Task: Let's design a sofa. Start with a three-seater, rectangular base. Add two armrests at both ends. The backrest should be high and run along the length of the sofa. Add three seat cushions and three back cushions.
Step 448:
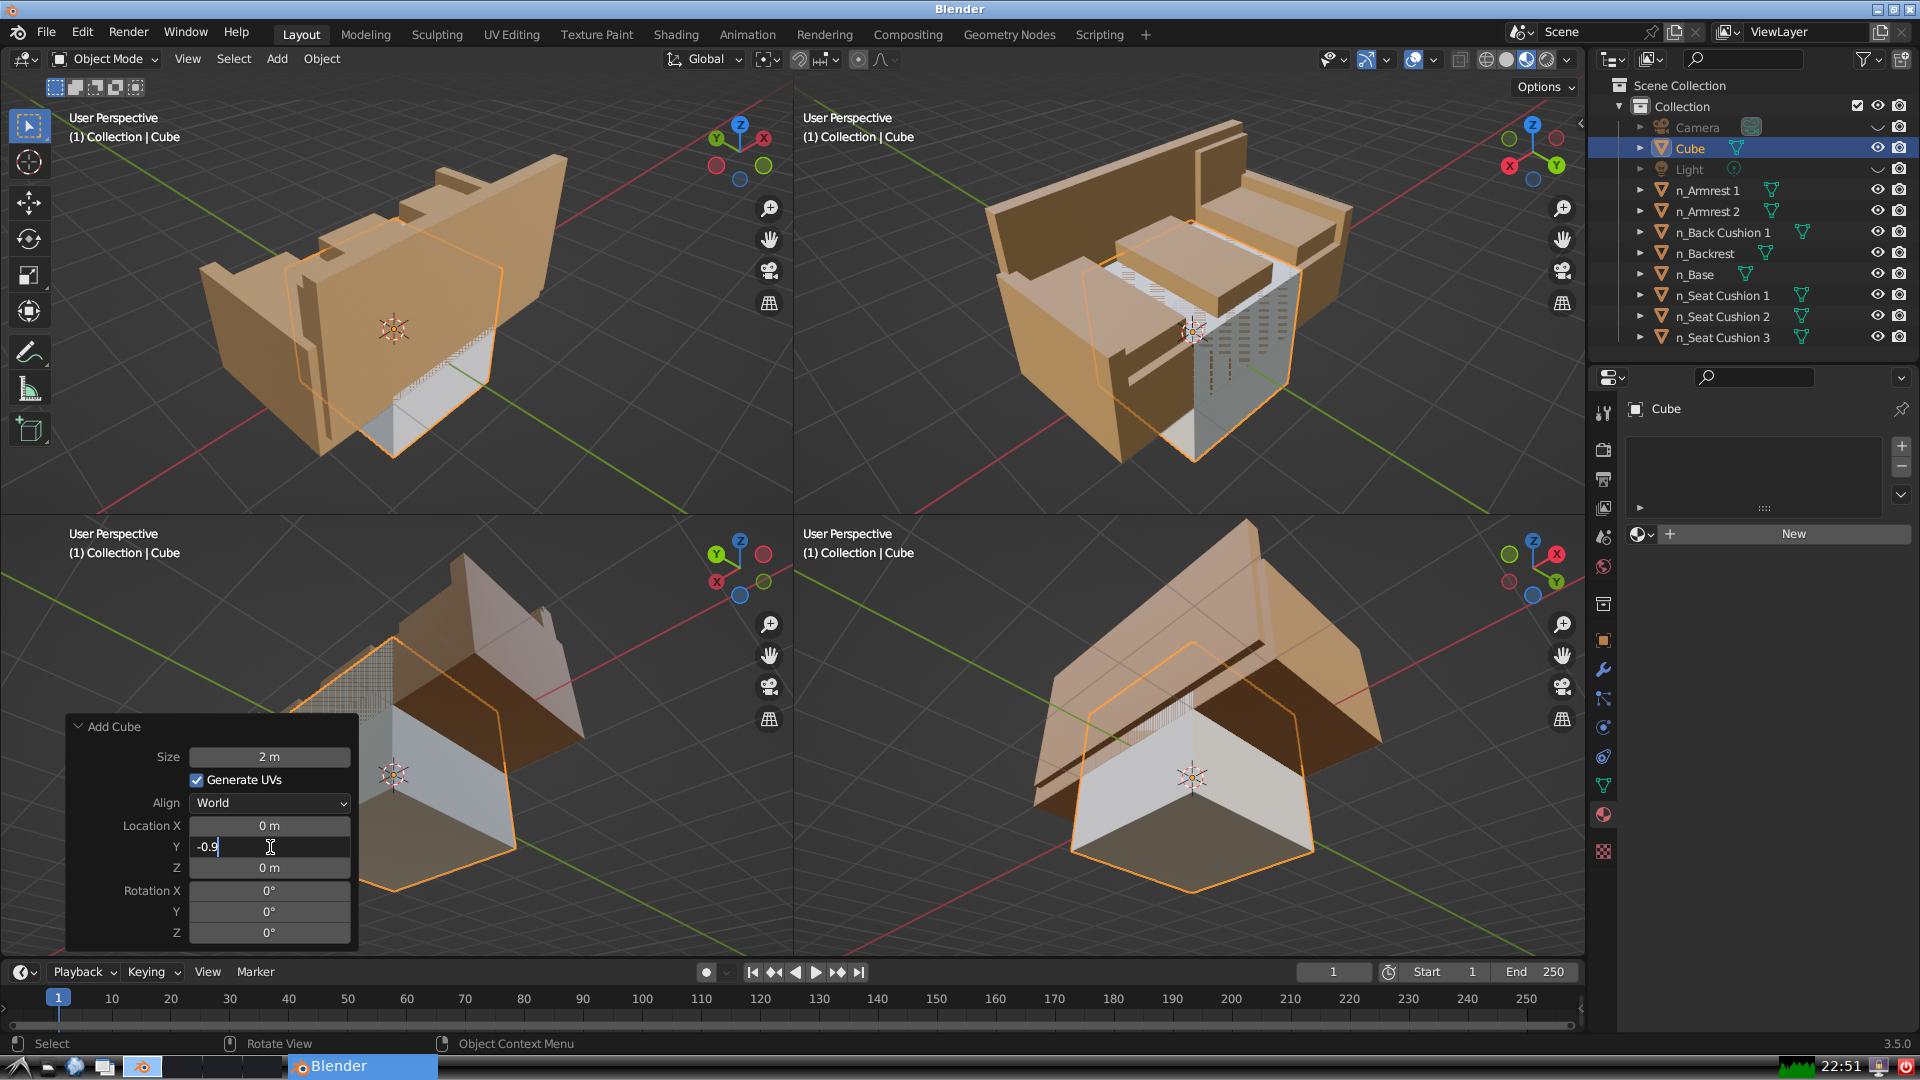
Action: {"key_press": ['Return']}